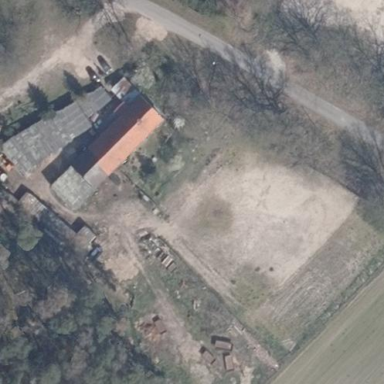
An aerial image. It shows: Farmyard area.